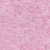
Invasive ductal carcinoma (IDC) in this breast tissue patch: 0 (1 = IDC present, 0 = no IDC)